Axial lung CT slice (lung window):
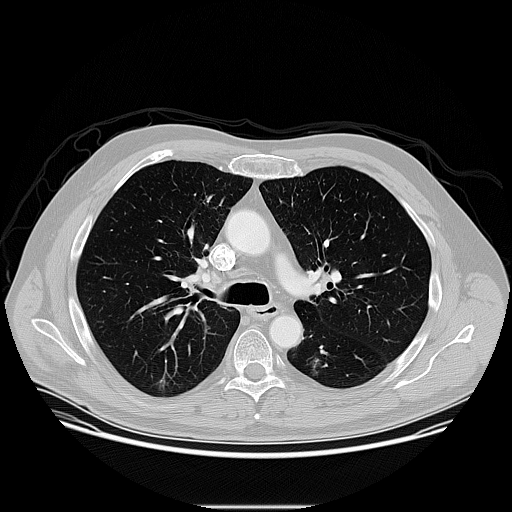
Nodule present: no